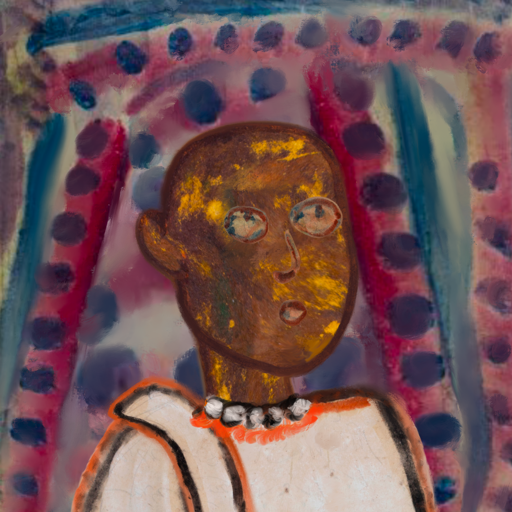
Background: HillGirl, Head And Neck Side: Comrade, Face Side: Orphan, Bust: Roy_Bahadur, Hair Side: Blank, Head Accessory: Blank, Second Necklace: Blank, Necklace: An_Impression, Baby: Blank